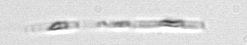
Label: Leptocylindrus